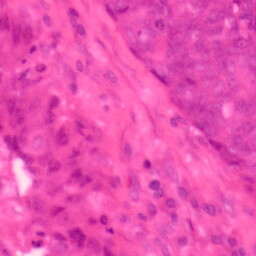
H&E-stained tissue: Colon